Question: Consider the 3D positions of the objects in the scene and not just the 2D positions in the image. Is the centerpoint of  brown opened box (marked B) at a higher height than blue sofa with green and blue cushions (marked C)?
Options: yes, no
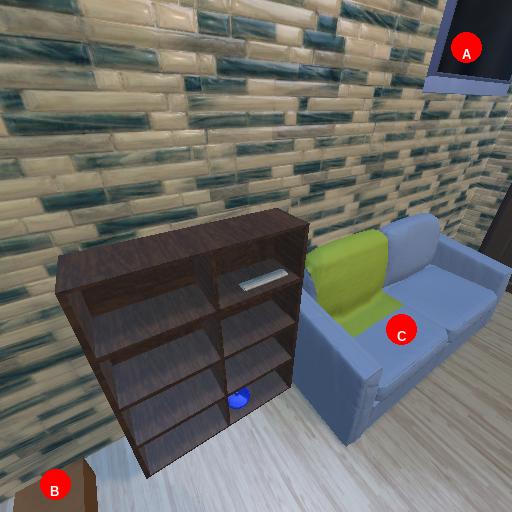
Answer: yes